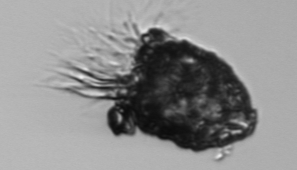
Label: Stenosemella_pacifica